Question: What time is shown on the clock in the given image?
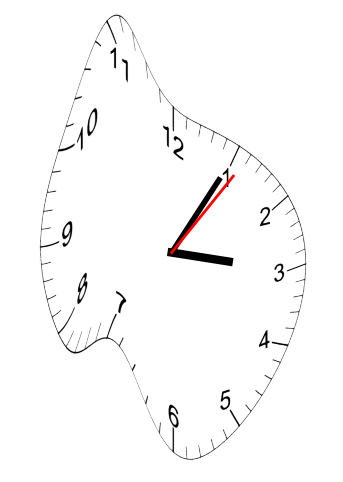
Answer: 03:05:06